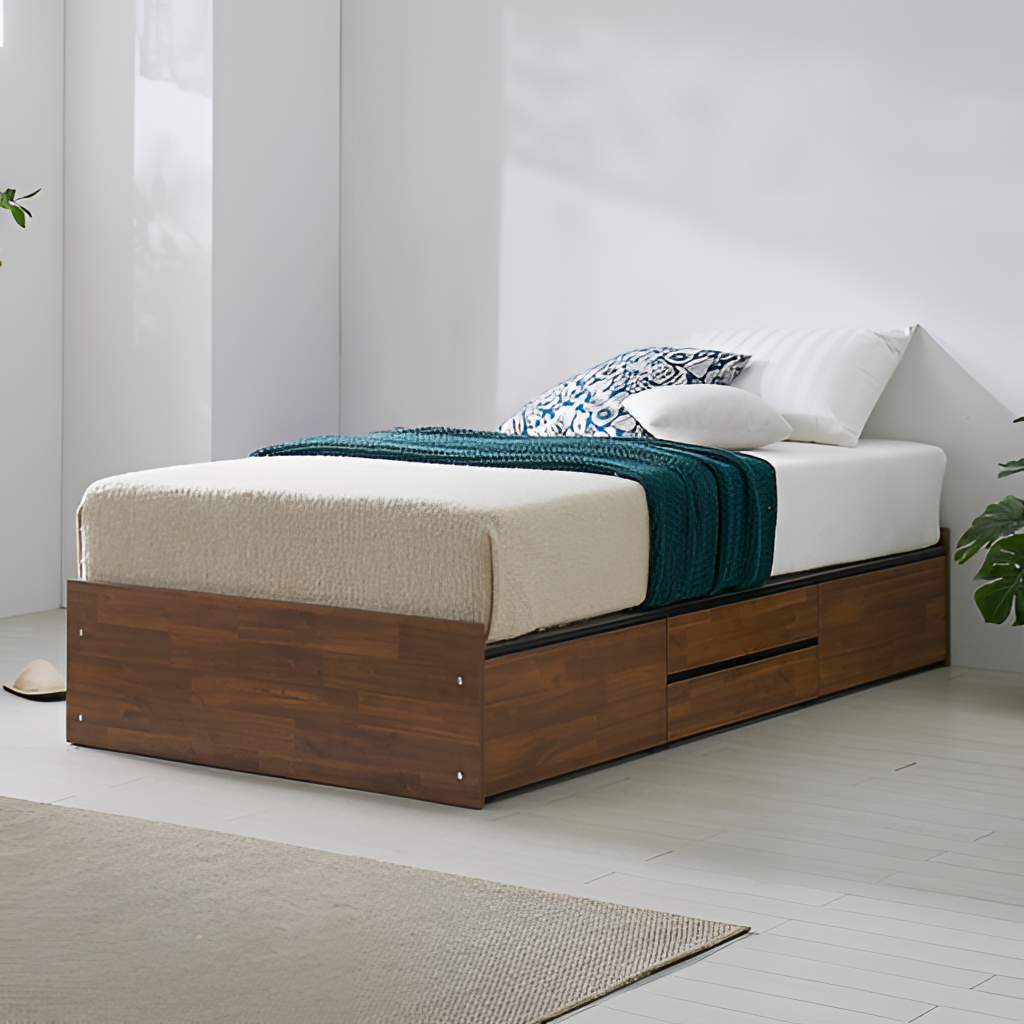
bedroom, brown wood bed, wood flooring, with plank pattern, modern, paint wallpaper, with solid pattern